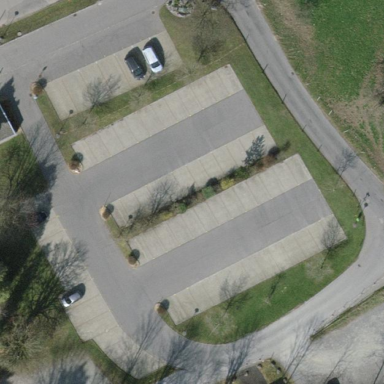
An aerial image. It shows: Parking area.